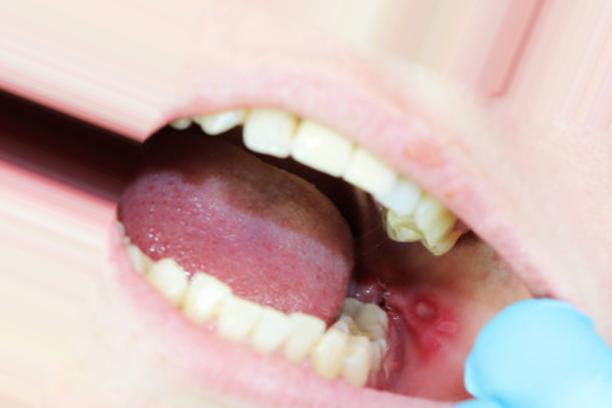
Condition: Mouth Ulcer